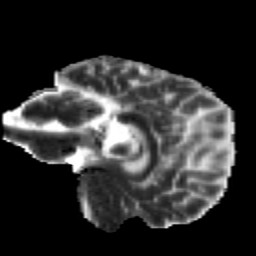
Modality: MD
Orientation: sagittal
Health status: healthy
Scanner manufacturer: siemens
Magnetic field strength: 3 T
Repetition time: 12 s
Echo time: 0.092 s